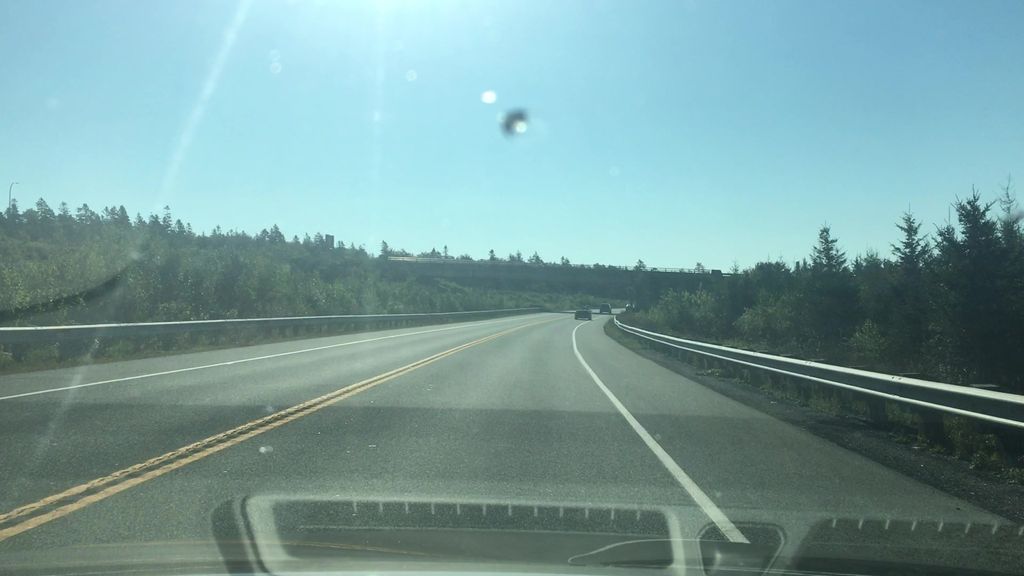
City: halifax